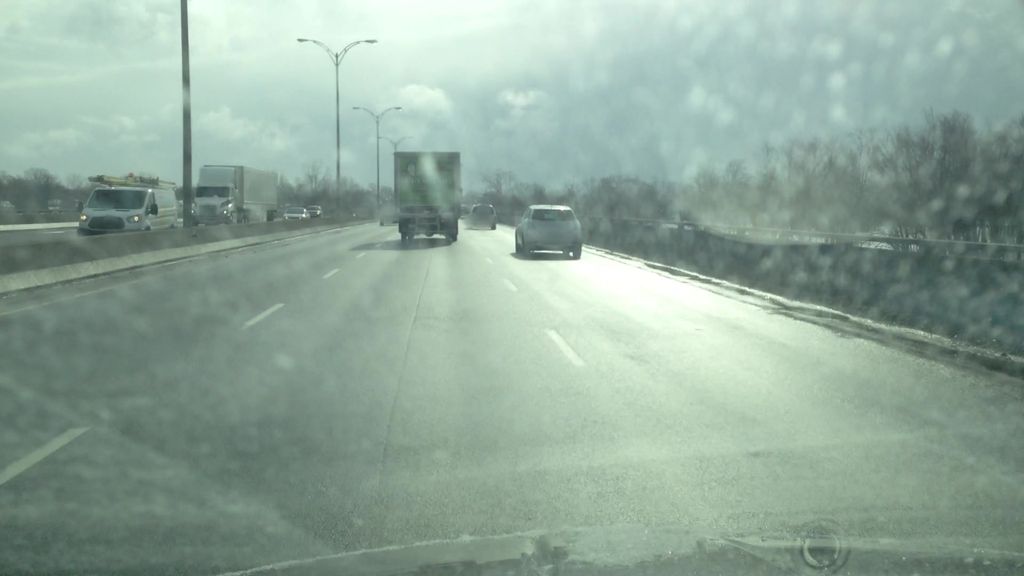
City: montreal